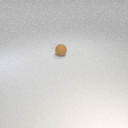
small brown rubber sphere